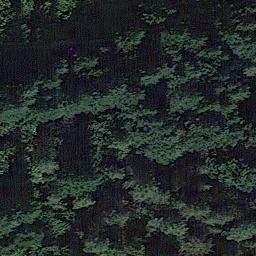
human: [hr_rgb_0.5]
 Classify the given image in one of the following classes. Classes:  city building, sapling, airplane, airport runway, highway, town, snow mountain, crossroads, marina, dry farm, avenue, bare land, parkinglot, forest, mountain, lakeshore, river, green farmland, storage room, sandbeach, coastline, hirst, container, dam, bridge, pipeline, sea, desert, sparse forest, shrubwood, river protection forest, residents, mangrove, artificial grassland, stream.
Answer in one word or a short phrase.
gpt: forest